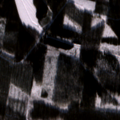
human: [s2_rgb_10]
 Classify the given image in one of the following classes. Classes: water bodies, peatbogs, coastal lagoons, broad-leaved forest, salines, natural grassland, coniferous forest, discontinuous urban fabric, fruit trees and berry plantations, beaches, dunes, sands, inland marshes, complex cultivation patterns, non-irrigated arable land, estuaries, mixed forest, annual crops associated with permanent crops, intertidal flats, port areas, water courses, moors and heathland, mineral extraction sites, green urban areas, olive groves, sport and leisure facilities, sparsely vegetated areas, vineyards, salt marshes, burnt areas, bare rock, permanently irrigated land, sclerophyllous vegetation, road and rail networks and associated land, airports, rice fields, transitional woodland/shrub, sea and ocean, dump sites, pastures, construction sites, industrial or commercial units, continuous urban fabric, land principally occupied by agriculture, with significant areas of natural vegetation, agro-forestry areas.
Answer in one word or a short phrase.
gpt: coniferous forest, mixed forest, transitional woodland/shrub